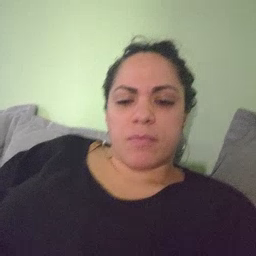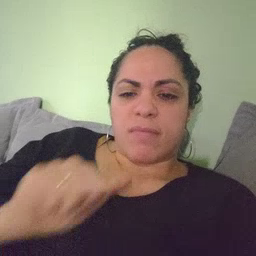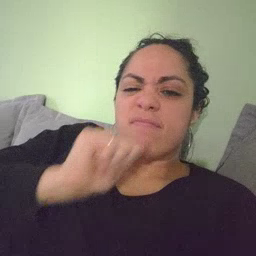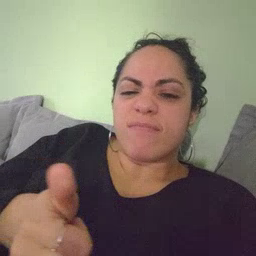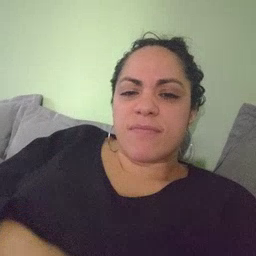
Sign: not